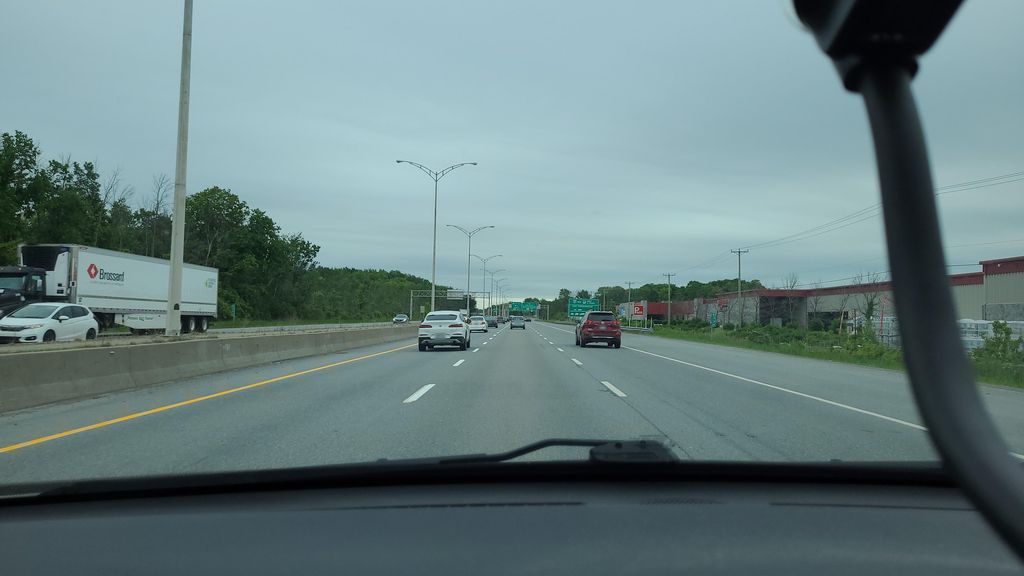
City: montreal